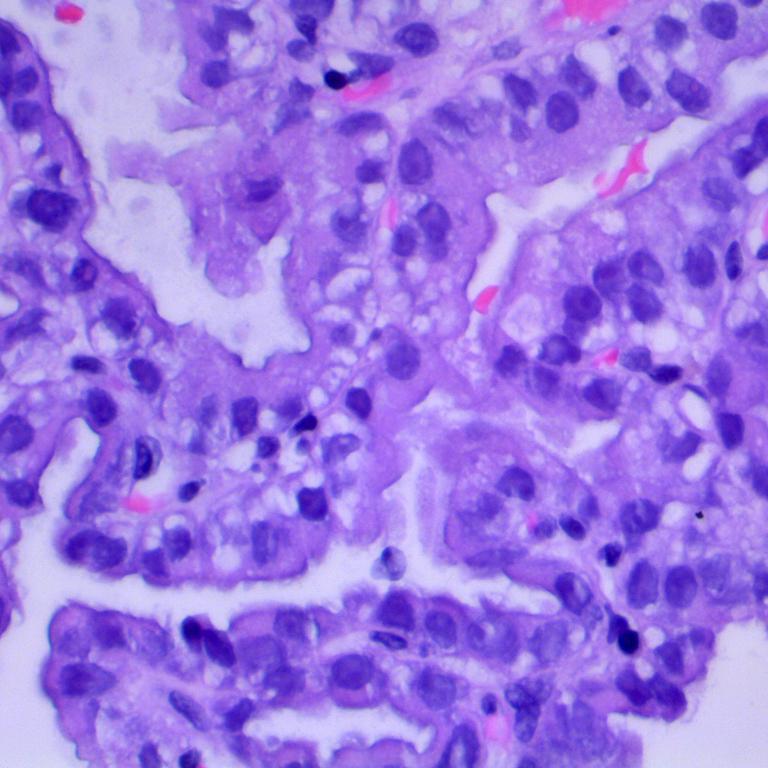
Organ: lung
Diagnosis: adenocarcinomas